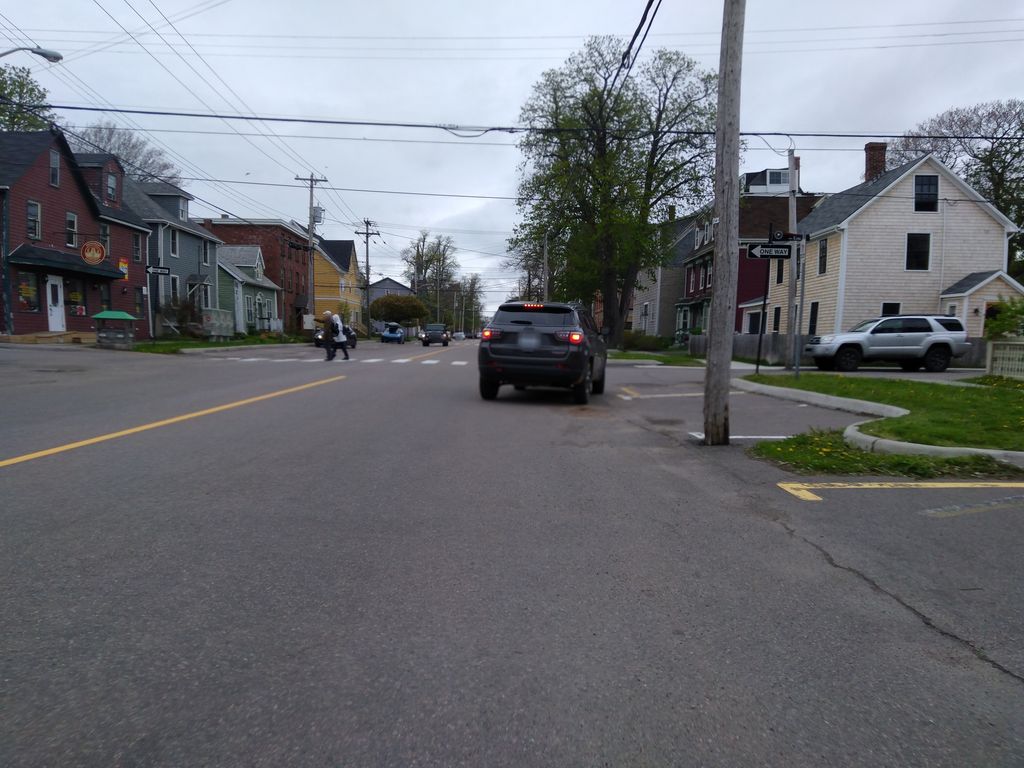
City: charlottetown